Question: I have a file with scattered data (points located approximatelly on the vertices of a regular grid): first two columns are the x and y coordinates, then a few more columns with other data that I need to plot. I want to obtain color maps that represent this data, and since points are scattered I'm using to generate a regular grid and have a smoother representation. My problem is that when I set , gnuplot ignores the x and y ranges and plot the grid outside the figure frame. Bellow is a minimal script to reproduce my problem:
'''
set view map
set yrange [0.4:0.8]
set xrange [0.2:0.8]
set pm3d
set style data lines
set dgrid3d 100,100,4
splot "./Terr.dat" using 1:2:(log($6)) pal
'''
The result that I obtain is the following image:

Setting the option or of has no effect. If I unset so that the result is a 3D surface, it also ignores the x and y ranges. I could easily write an script to pre-process the data and remove the points outside the range I want, but should be able to manage this. Any idea?
I'm using
Thanks!
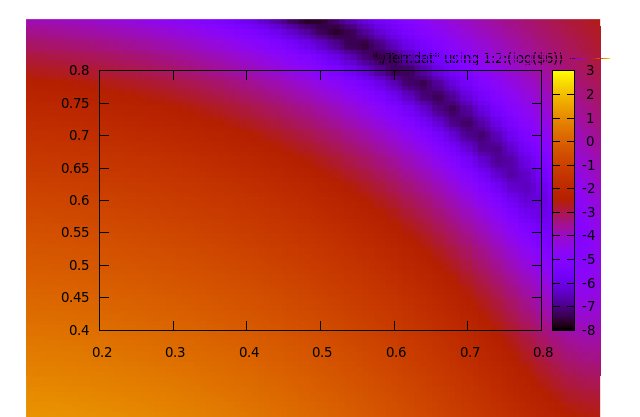
Answer: I'm not sure that I am able to reproduce your problem, but there are a few funny things with your script. I'm not exactly sure what the line 'set style data lines' is supposed to do in this context as you're plotting with 'pm3d'. I created a simple datafile:
'''
0 1 4
1 0 5
0 0 2
1 1 3
'''
And I plotted it using this script:
'''
set view map
set yrange [0.4:0.8]
set xrange [0.2:0.8]
set dgrid3d 100,100,4
splot 'test.dat' u 1:2:3 w pm3d
'''
And it seemed to "work" (I'm using gnuplot 4.6.0).

There are a few things of note however -- Notice that every point in my original domain was out of the given x and y ranges. Gnuplot still used those points when constructing the surface. This is also demonstrates reasonably nicely what the gnuplot weighting function looks like (although we could do even better by using only 1 point in our data file.)
---
# UPDATE
Between my 2 computers, I have access to gnuplot4.2.6, gnuplot4.3.0, gnuplot4.4.2, gnuplot4.6.0, gnuplot4.6.1 and gnuplot4.7.0. gnuplot4.2.6 is the which exhibits the behavior you describe. It looks to me like they changed the behavior of pm3d in the 4.3 CVS branch, but didn't push those changes back into gnuplot4.2. The easy fix is to upgrade to gnuplot4.6 -- I've been using it as my default gnuplot for a few months now and it seems to be pretty stable.